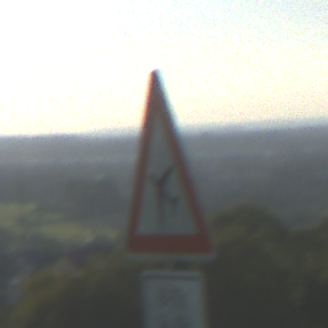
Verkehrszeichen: FlugbetriebRechts
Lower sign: ZeitangabenOhneBeschraenkungAufWochentage2
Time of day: MorningAfternoon
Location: Outdoor (Nature)
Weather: PartlyCloudy
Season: NotSpecified
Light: Natural